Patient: sex M, age 61
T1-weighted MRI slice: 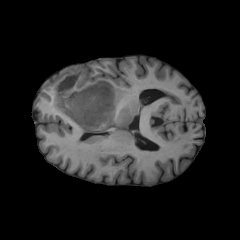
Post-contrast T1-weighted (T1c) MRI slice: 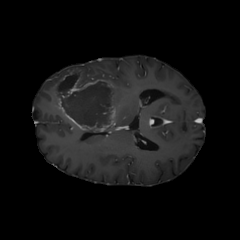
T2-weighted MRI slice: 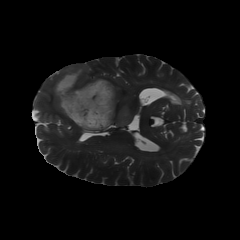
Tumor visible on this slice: yes
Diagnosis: Glioblastoma, IDH-wildtype
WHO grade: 4